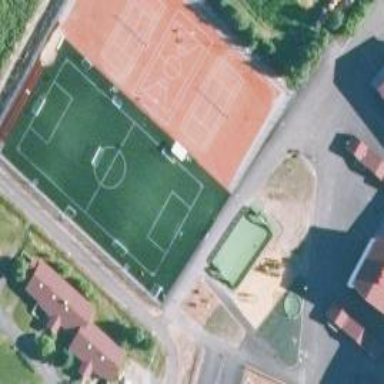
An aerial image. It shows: Soccer pitch designated for leisure and sports activities.